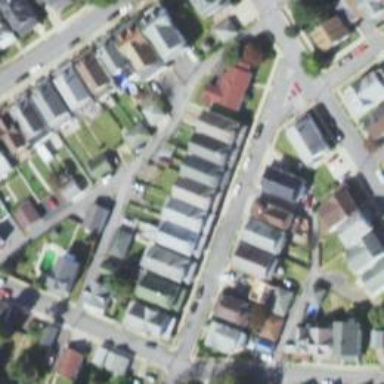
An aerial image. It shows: Alley classified as service road.